Interaction volume radius: 10 \u00c5
Interaction volume height: 40 \u00c5
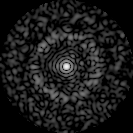
Disorder parameter: 0.8453